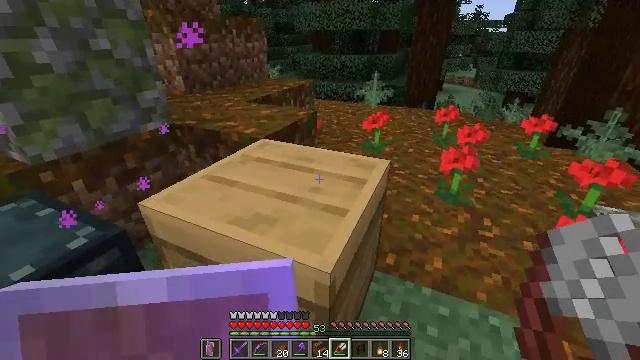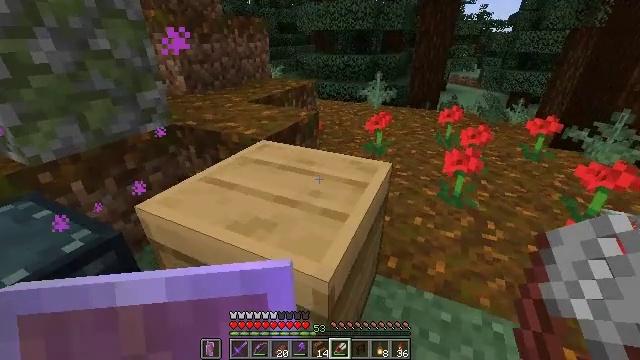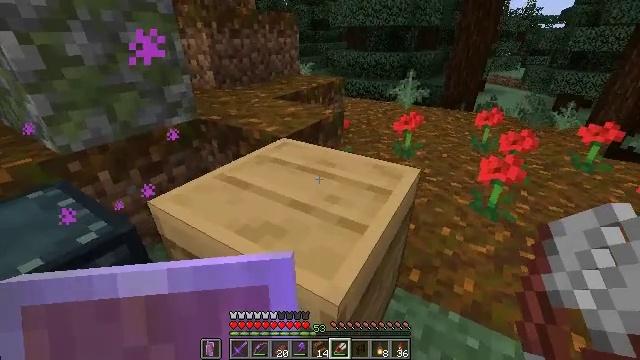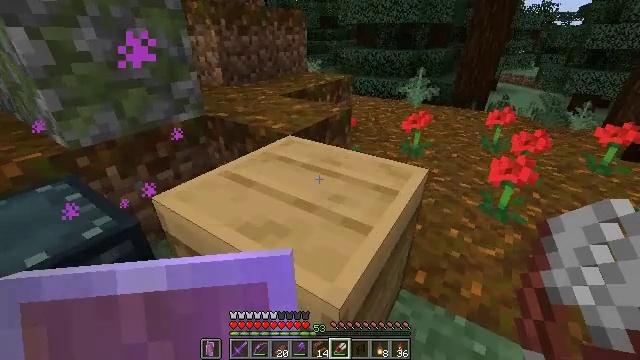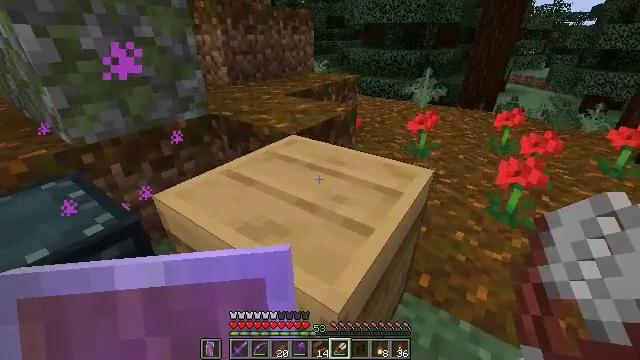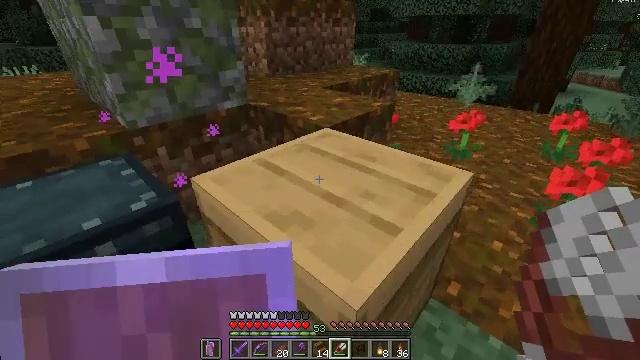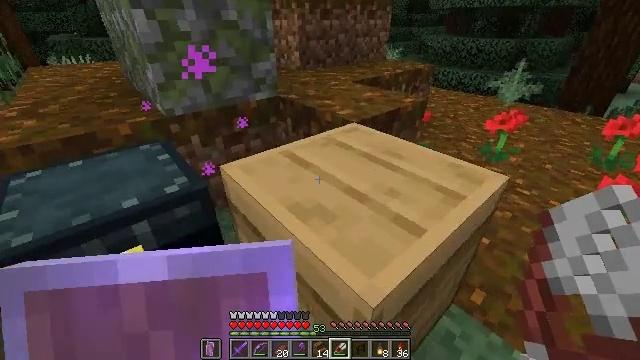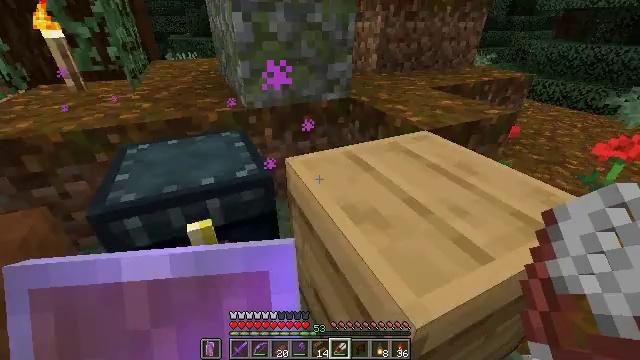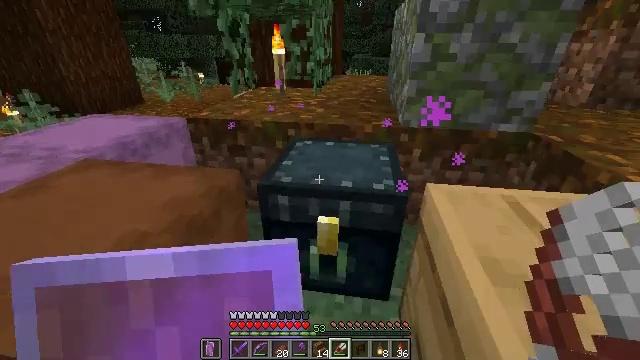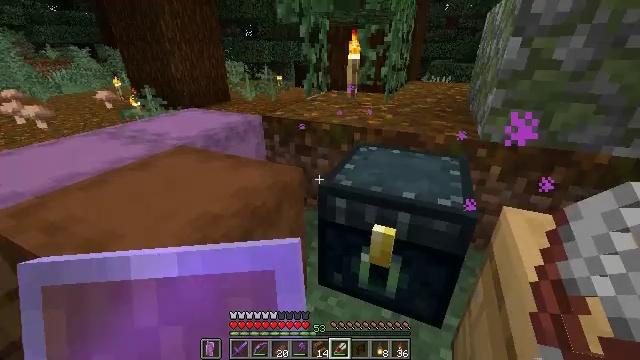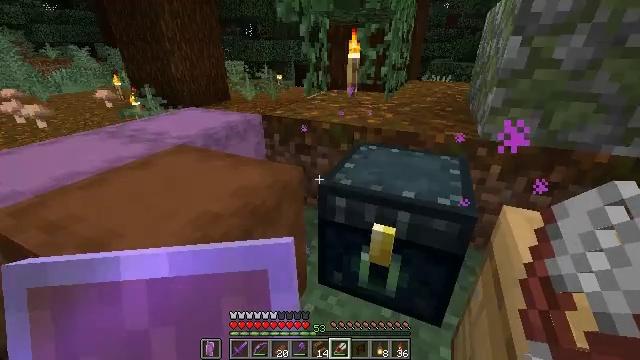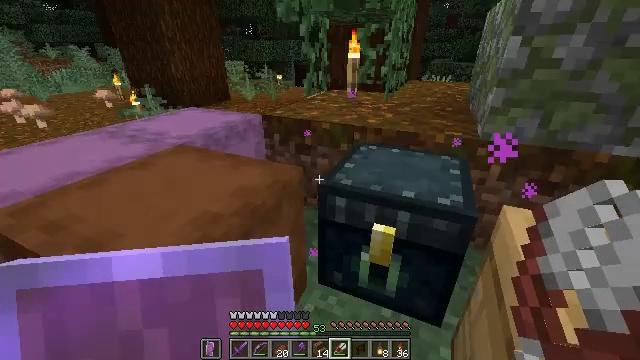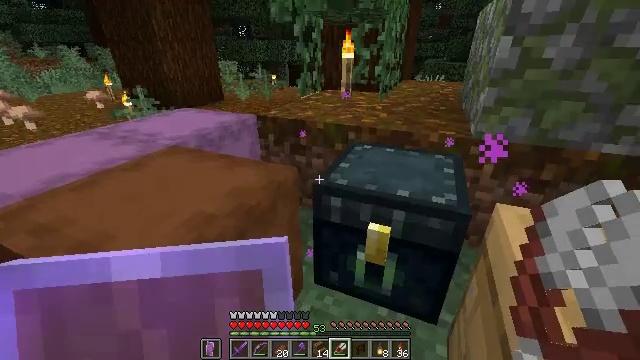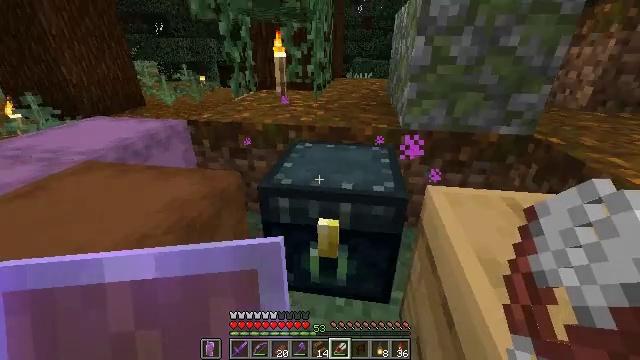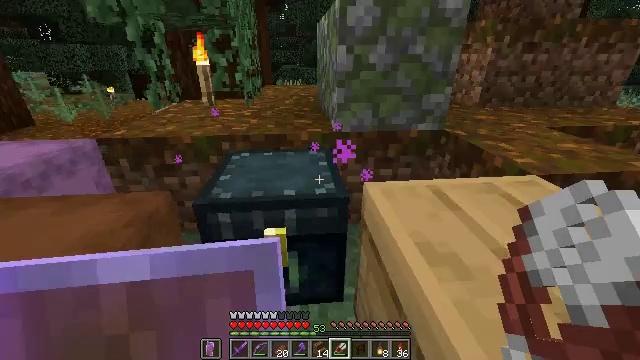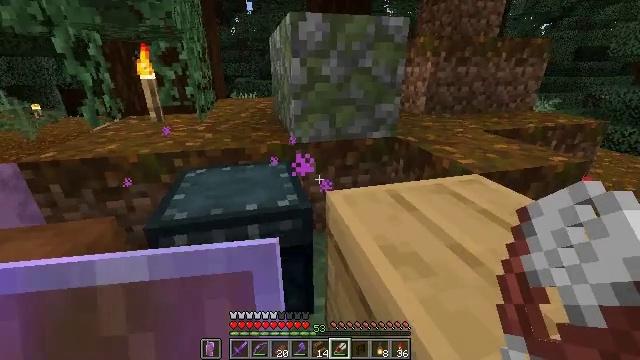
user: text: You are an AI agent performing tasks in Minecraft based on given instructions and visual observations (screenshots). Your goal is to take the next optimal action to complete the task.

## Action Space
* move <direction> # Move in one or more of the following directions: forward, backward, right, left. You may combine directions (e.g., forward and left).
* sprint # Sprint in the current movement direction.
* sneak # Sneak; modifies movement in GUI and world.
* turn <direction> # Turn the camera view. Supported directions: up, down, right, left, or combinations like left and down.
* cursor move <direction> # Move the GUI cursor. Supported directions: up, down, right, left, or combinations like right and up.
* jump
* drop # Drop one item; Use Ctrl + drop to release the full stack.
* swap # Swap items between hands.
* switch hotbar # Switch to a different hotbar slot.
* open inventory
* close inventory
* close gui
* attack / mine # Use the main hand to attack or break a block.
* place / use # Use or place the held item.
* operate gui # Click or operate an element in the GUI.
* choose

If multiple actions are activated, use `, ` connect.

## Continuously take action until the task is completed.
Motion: motion action
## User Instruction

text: Collect mossy cobblestone from a structure.
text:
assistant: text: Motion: no_op
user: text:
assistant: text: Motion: turn left
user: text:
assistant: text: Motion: turn left
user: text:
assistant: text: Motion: turn left
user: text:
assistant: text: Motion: turn left and down
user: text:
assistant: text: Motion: turn left and down
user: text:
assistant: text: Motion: turn left
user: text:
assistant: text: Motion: turn left and up
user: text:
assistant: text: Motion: turn left
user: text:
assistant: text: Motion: no_op
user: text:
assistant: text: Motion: no_op
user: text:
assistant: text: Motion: turn right
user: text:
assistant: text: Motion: turn right
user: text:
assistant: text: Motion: turn right and up
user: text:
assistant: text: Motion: turn right and up
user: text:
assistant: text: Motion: move forward, turn right
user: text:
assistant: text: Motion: move forward
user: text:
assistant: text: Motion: move forward, jump
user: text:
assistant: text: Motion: move forward, jump
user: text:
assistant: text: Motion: move forward, jump
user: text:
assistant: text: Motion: move forward
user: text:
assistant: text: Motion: move forward
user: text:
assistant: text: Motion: move forward
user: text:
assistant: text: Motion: no_op
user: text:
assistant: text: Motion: no_op
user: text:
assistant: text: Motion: no_op
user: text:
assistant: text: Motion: no_op
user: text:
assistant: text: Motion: no_op
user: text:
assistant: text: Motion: no_op
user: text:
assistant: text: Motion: no_op